Question: I am trying to create a restful service using firebase as backend. I have created a sample app and when I hit this url <URL> ], I am getting the following response.
'''
[
null,
{
"value": "test1"
},
{
"value": "test 2"
}
]
'''
Why am I getting a null on top, I haven't inserted any.

Help me to figure this out. Thanks
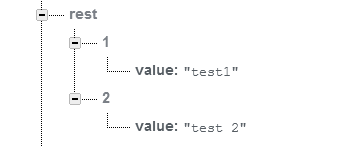
Answer: What you're seeing is how Firebase's SDKs deserialize array-like structures. <URL> explains it:
> when data is read using 'val()' or via the <URL>, if the data looks like an array, Firebase will render it as an array. In particular, if all of the keys are integers, and more than half of the keys between 0 and the maximum key in the object have non-empty values, then Firebase will render it as an array.
Since your array doesn't have an element at index 0, Firebase injects a 'null' for that.
In general when using Firebase you should try to not use arrays, for the reasons mentioned in the documentation I linked above. If you find your use an array, make sure that you always update the entire array in Firebase. So don't try to manipulate specific items in the array.